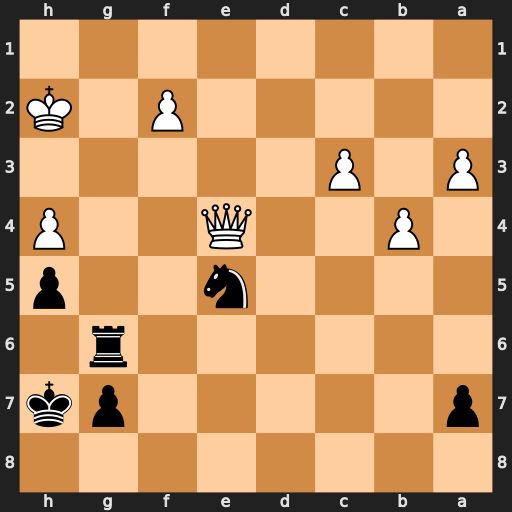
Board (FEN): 8/p5pk/6r1/4n2p/1P2Q2P/P1P5/5P1K/8
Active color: b
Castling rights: -
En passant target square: -
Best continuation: Ng4+ Kg3 Nf6+ Qxg6+ Kxg6